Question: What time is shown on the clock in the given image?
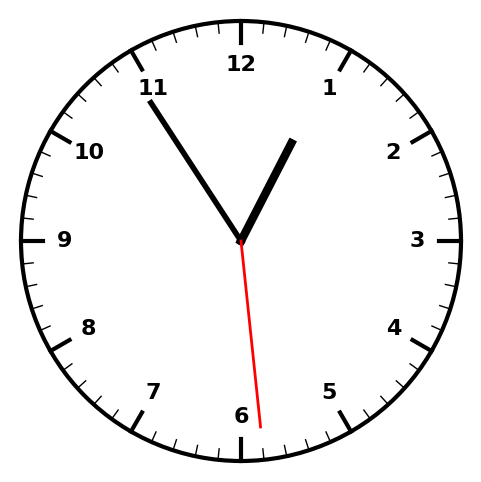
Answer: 12:54:29